Question: I have a frame in opencv wich I don't want to save using imwrite(), that I use this code to extract each channel and save it and than open the three files and combining a new frame first here is the c++ code :
'''
.........
mean_fb.open("d:\mean_blue",ios::out);
ostream osb(&mean_fb);
mean_fg.open("d:\mean_green",ios::out);
ostream osg(&mean_fg);
mean_fr.open("d:\mean_red",ios::out);
ostream osr(&mean_fr);
resultframe *= 1.0/255.0; // adjusting the colors of the mean value
for(int row = 0; row < resultframe.rows; row++) {
for (int col = 0; col < resultframe.cols; col++) {
// std::cout << resultframe.at<cv::Vec3f>(row, col)[1] <<std::endl;
std::cout << resultframe.at<cv::Vec3f>(row, col)[2] <<std::endl;
//fwrite(&resultframe.at<cv::Vec3f>(row,col )[0],sizeof(float),1,inpR);
osr<< resultframe.at<cv::Vec3f>(row, col)[0]<<"
";
osg<< resultframe.at<cv::Vec3f>(row, col)[1]<<"
";
osb<< resultframe.at<cv::Vec3f>(row, col)[2]<<"
";
}
}
.......
'''
the saved files are correct so I open them using SCILAB by the way the frame is 1920*1080 , here is the SCILAB code :
'''
clear
clc
stacksize('max');
cd 'd:'
width = 1080;
height =1920 ;
im = zeros(width, height);
// read the values of the red channel
red = mgetl('mean_red'); // read the file as
red = matrix(red,[width, height]);
red = strtod(red);
im(:,:,3) = red;// because opencv defaullt color Model is BGR
clear red; // clear red to get enough stack
// read the values of the green channel
green = mgetl('mean_green'); // read the file as
green = matrix(green,[width,height]);
green = strtod(green);
im(:,:,2) = green;
clear green;
// read the values of the blue channel
blue = mgetl(mean_blue'); // read the file as
blue = matrix(blue,[width, height]);
blue = strtod(blue);
im(:,:,1) =blue ;
clear blue;
imshow(im);/////////////////////////////////////////
'''
this a part of the striped image I get  :
thanks for your help
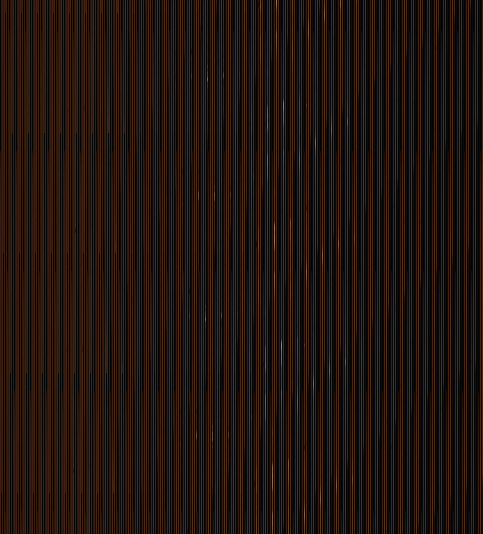
Answer: It seems you got the width and height parameter reversed. The image might be transposed.